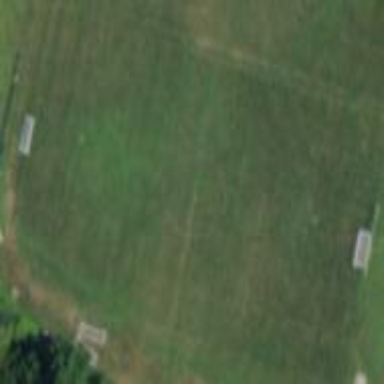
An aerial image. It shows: Soccer pitch for leisure land activities.